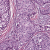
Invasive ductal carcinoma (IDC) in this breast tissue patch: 0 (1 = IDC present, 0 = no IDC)